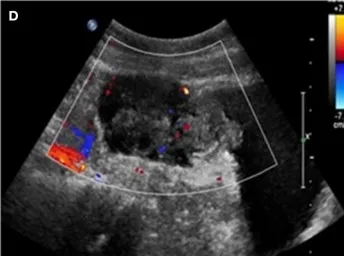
(D) Color-flow Doppler image showing patchy and short-line blood flow signals within the mass.
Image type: radiology (ultrasound)